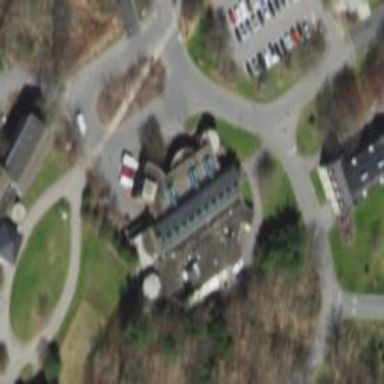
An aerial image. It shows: University building.